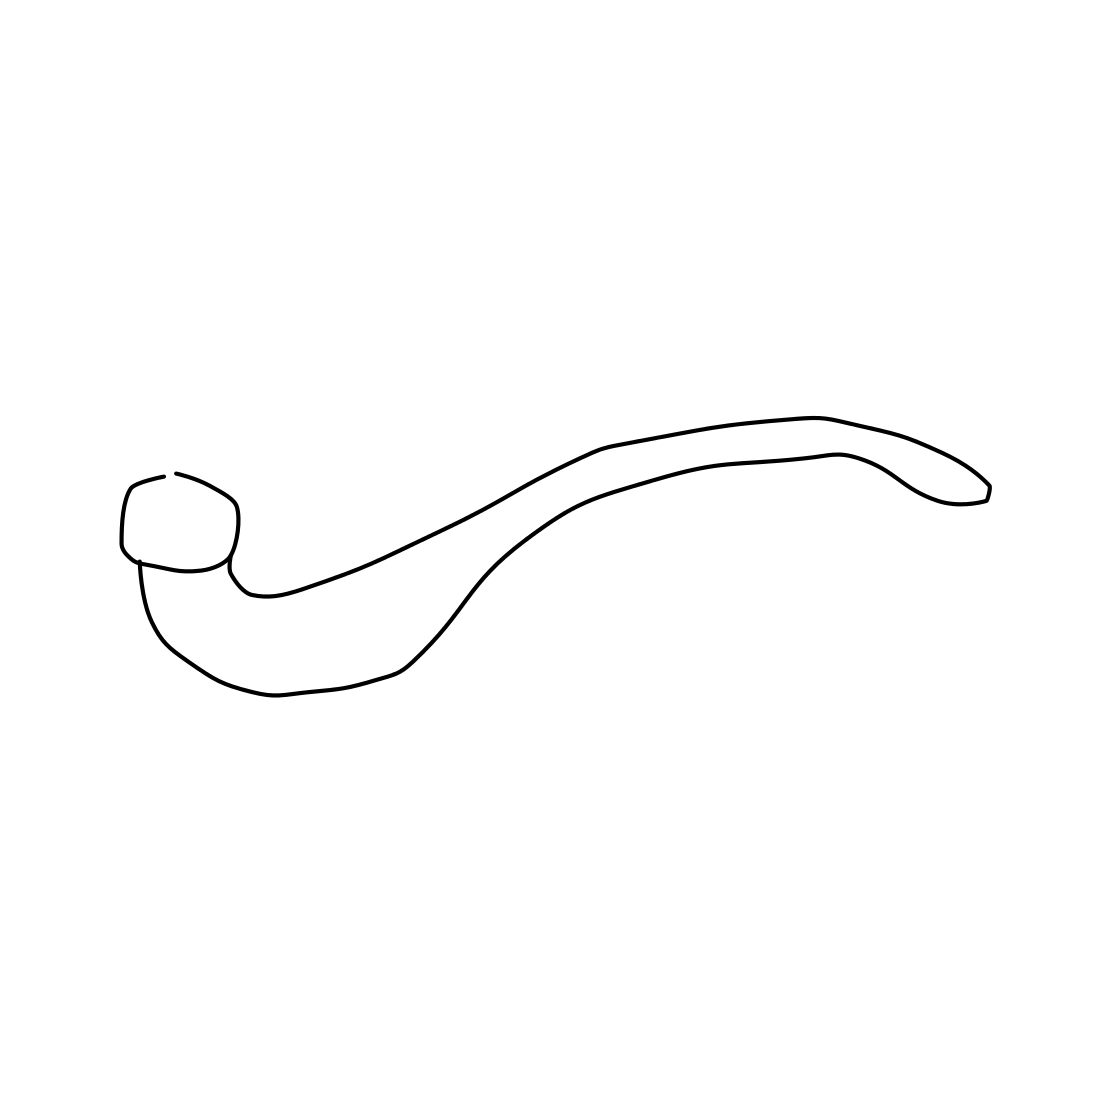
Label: pipe (for smoking)